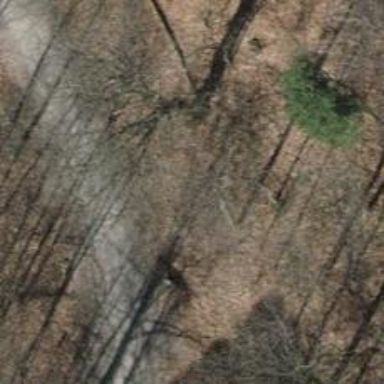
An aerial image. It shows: Path on the ground.